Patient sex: M
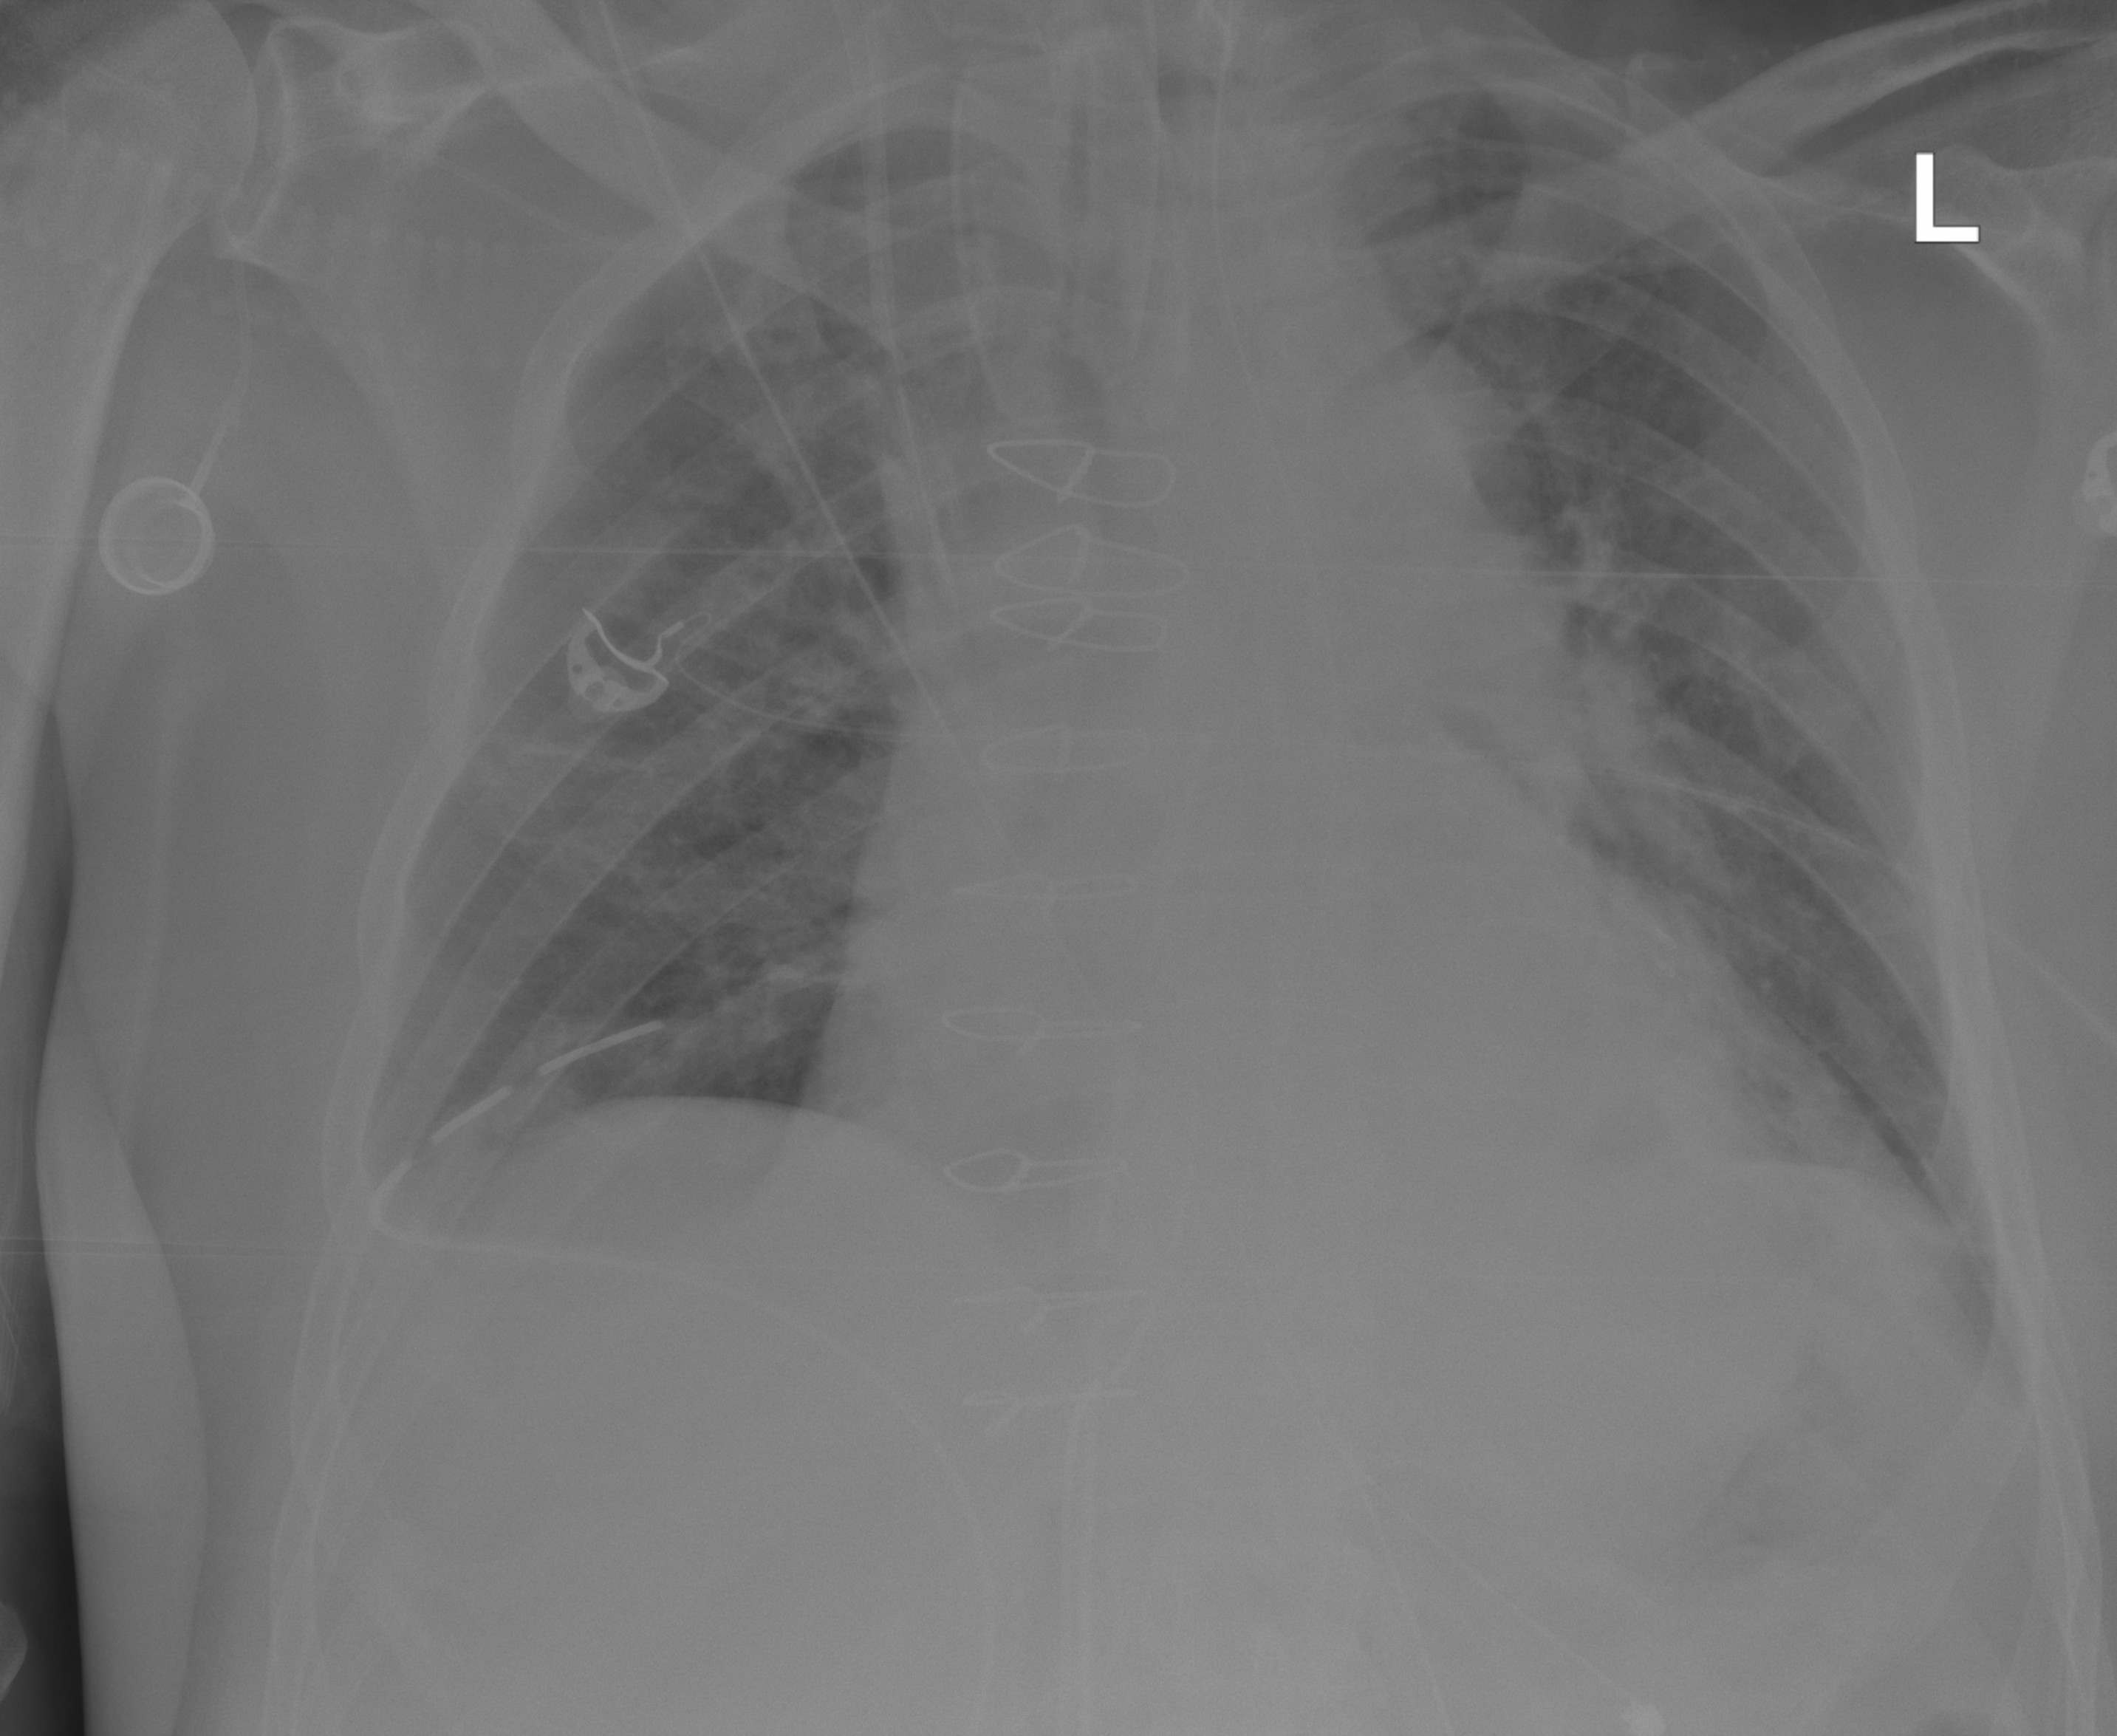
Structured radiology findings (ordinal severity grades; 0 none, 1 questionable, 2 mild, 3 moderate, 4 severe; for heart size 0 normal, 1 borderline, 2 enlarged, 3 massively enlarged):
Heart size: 2
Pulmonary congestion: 0
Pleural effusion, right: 0
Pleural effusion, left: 0
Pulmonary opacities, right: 0
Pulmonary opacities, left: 0
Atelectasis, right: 2
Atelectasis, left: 2